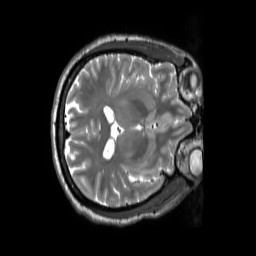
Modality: T2w
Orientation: axial
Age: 38
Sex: male
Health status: ill
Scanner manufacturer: siemens
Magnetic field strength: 3 T
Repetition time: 2.8 s
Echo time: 0.326 s